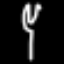
Label: fork